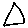
Label: triangle